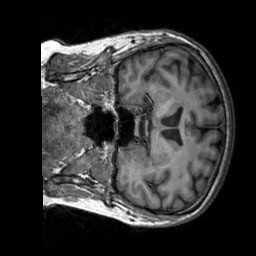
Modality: T1w
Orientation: coronal
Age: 59
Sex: female
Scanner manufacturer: siemens
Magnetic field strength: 3 T
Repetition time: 2.3 s
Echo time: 0.00303 s